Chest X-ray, AP view. Patient: 64 years old, sex M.
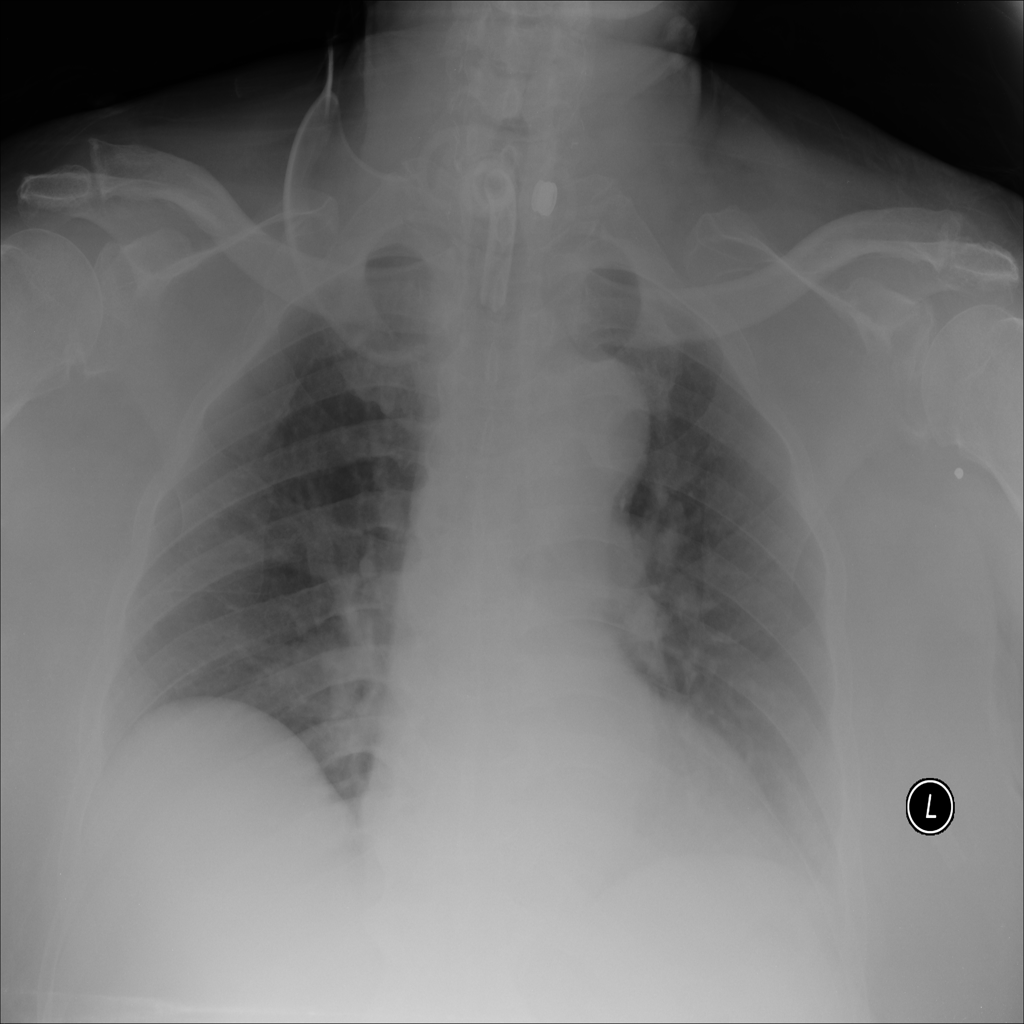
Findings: No Finding